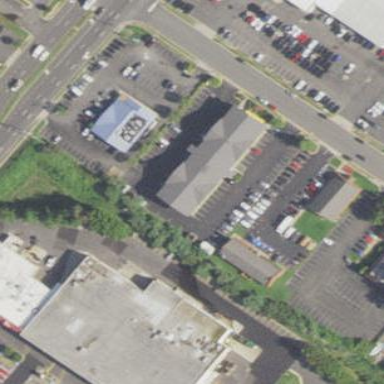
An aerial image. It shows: Building that is motel.